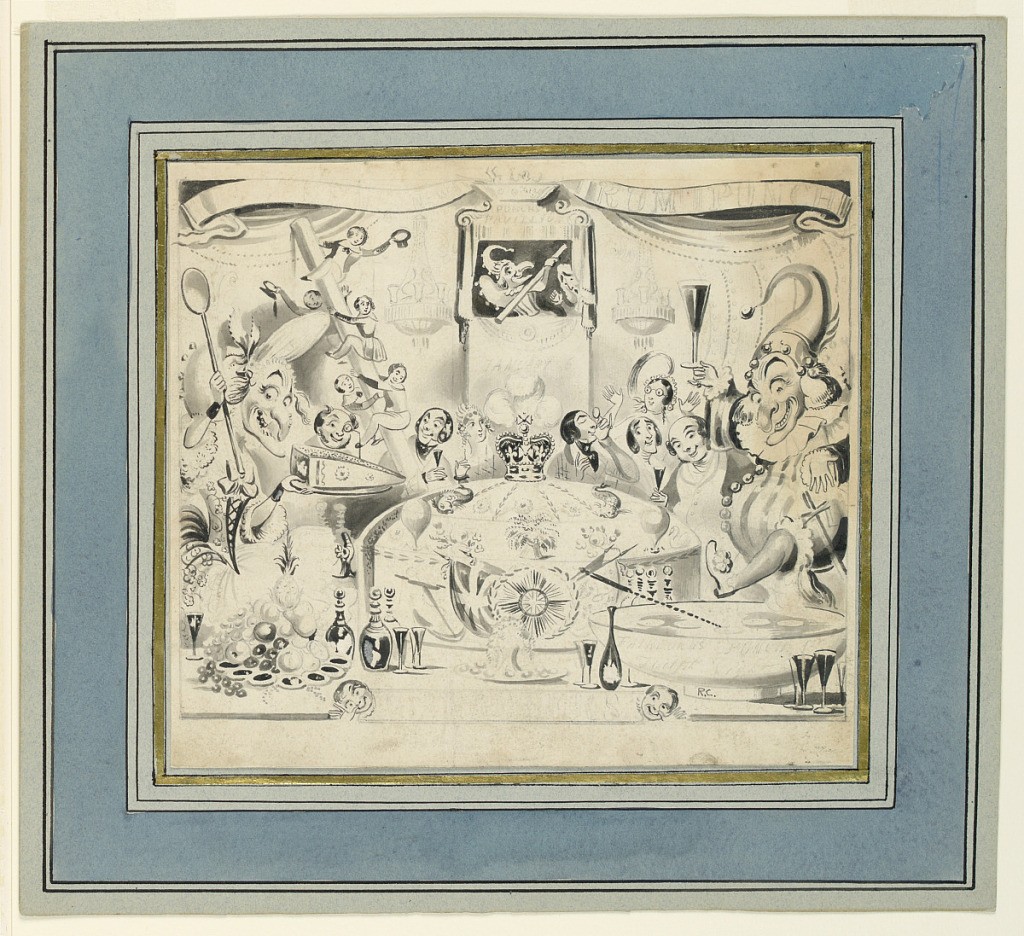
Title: Rum Punch
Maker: Robert Cruikshank, 1789 - 1856
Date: ca. 1836
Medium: Brush and gray watercolor, pen and ink, graphite on paper
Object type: Drawing
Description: Interior with figures. A large ecake in center. Punch bowl at lower right. Punch and Judy show in background.